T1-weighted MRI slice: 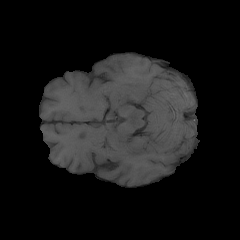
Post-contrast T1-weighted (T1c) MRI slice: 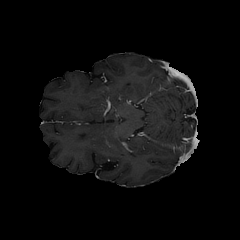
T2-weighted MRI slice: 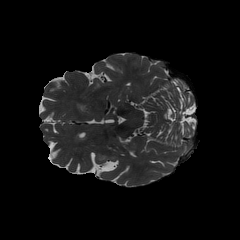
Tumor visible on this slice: no